Interaction volume radius: 5 \u00c5
Interaction volume height: 10 \u00c5
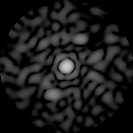
Disorder parameter: 0.8119